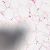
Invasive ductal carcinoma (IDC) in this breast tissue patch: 0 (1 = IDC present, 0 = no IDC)